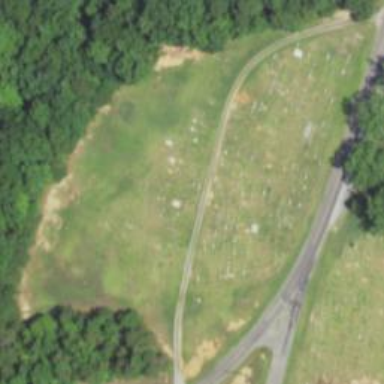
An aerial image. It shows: Cemetery.